Question: > 1) Error:
SummariesControllerTest#test_should_get_edit:
ActionController::UrlGenerationError: No route matches {:action=>"edit", :controller=>"summaries", :summary=>"298486374", :summary_id=>"298486374"}
test/controllers/summaries_controller_test.rb:23:in 'block in '
this is is the test causing the error
'''
test "should update summary" do
xhr :patch, :udpate, id: @summary.id, summary: { text: @summary.text }
assert_response :success
end
'''
the controller action:
'''
def update
@listing = Listing.find(summary_params[:listing_id])
@summary = Summary.find(params[:id])
@summary.update_attributes(listing_id: summary_params[:listing_id], text: summary_params[:text], id: params[:id])
end
'''
and the routes:
'''
Rails.application.routes.draw do
resources :listings
resources :summaries
resources :highlights
end
'''

the route is there, the action is also there yet the error appears, does anybody see my mistake? Thank you for your help.
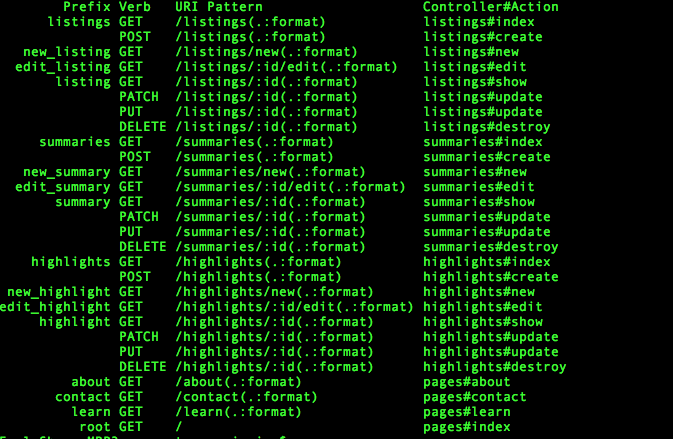
Answer: You have a typo (in the word "update"):
'''
xhr :patch, :udpate, id: @summary.id, summary: { text: @summary.text }
'''
should be:
'''
xhr :patch, :update, id: @summary.id, summary: { text: @summary.text }
'''